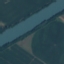
Label: River